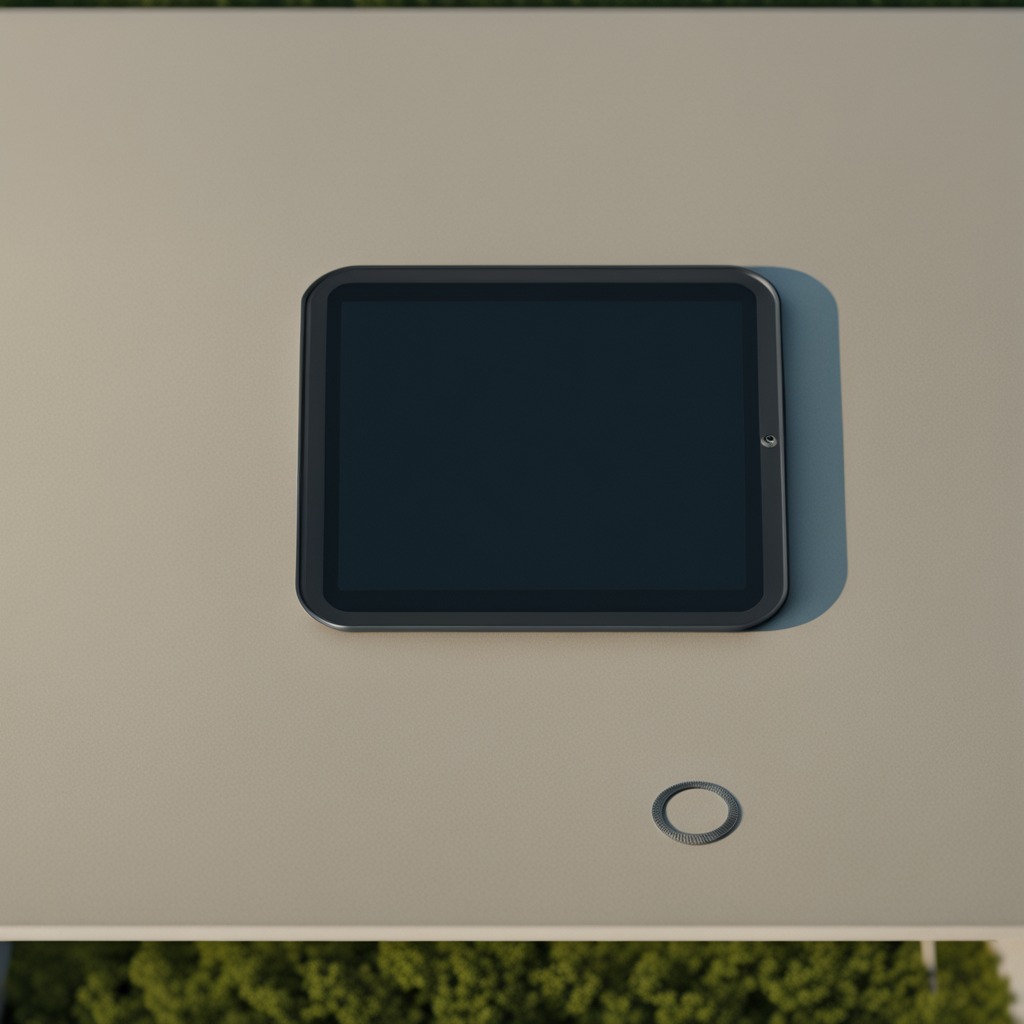
A flat metal washer lies on the textured surface of a clean utility table in a temporary outdoor tool station afternoon light present textured surface.